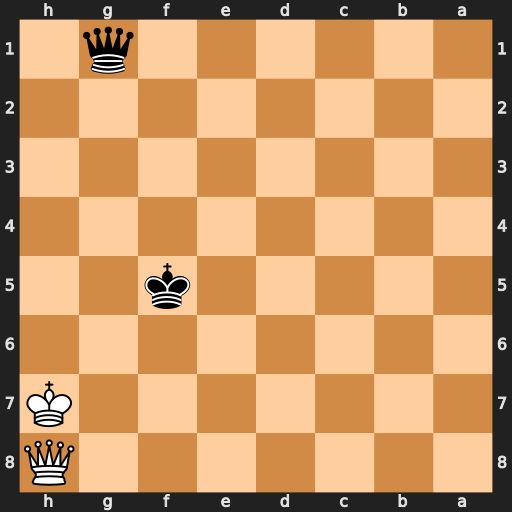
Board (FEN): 7Q/7K/8/5k2/8/8/8/6q1
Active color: b
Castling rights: -
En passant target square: -
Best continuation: Qg6#